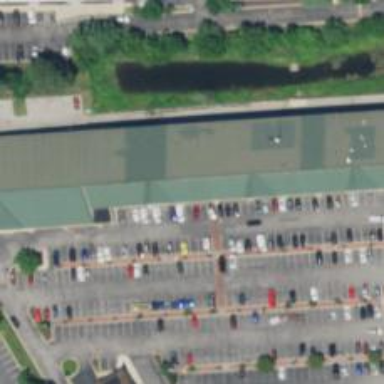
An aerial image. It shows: Fitness center located in leisure land.